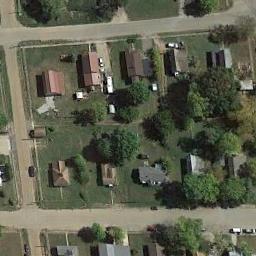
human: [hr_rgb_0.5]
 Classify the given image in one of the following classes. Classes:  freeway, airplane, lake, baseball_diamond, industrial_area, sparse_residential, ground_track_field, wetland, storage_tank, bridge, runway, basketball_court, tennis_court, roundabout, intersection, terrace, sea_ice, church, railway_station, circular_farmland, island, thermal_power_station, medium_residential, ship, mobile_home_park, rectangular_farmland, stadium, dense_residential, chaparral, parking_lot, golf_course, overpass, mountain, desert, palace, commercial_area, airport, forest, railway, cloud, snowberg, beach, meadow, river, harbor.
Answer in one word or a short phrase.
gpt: medium_residential